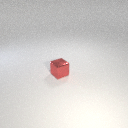
small red metal cube